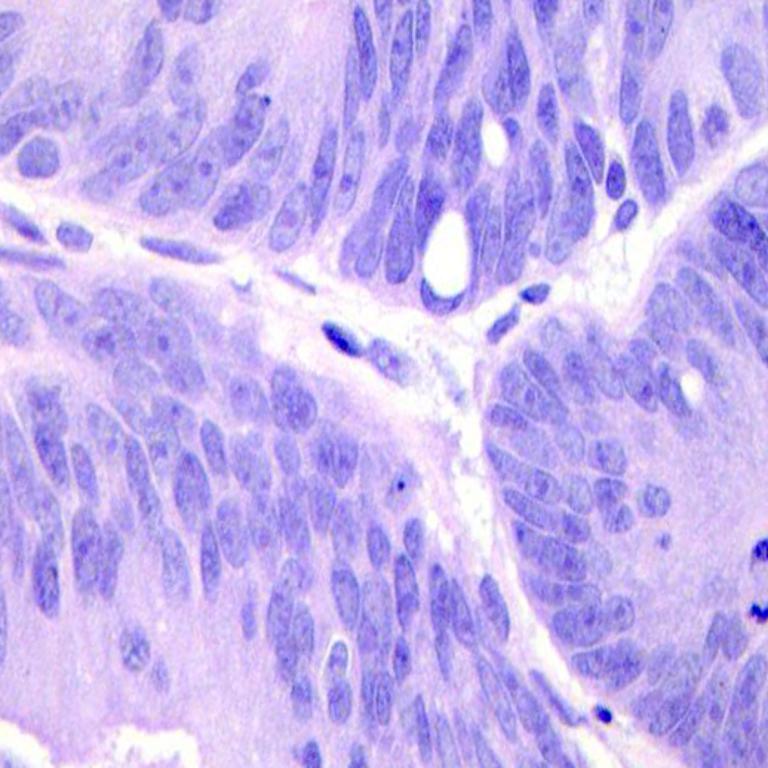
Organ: colon
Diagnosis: adenocarcinomas